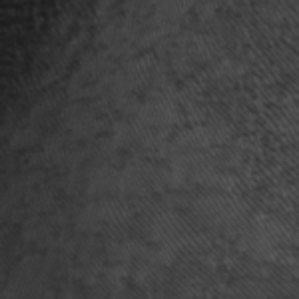
Label: frost